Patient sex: M
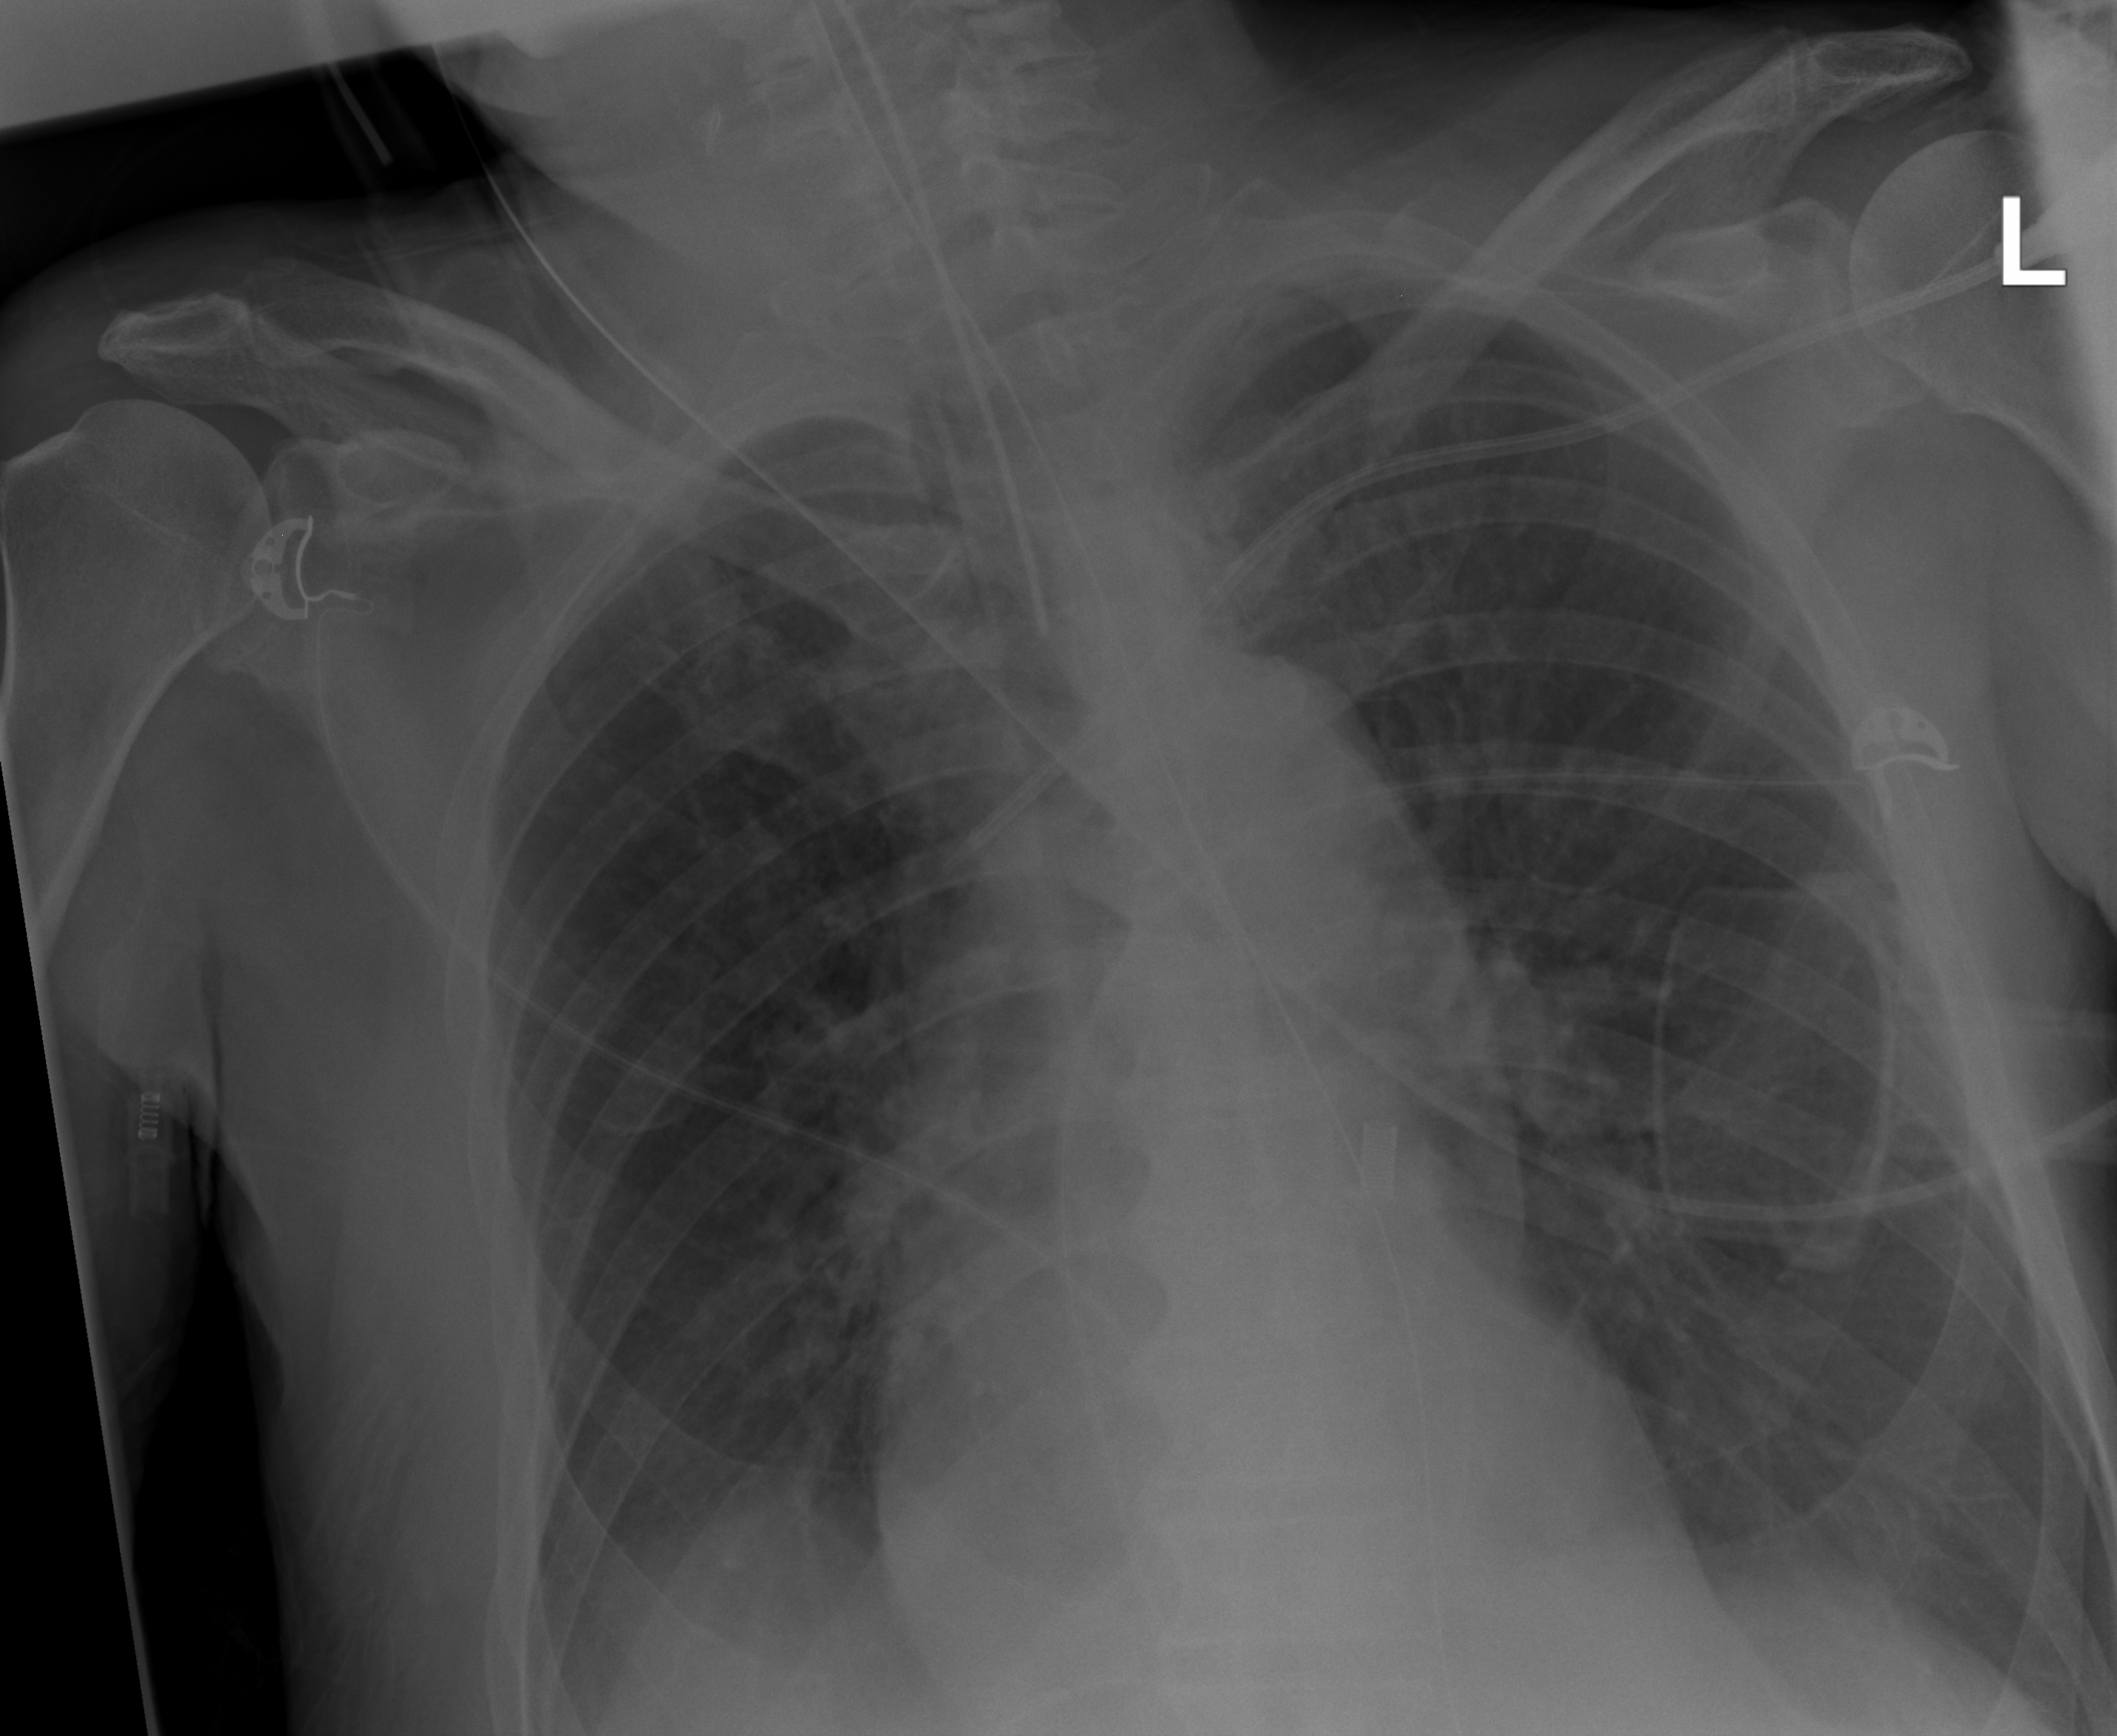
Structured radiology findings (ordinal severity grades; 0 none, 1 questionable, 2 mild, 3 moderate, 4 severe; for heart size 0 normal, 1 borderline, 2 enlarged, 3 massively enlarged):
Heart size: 0
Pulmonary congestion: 0
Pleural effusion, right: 2
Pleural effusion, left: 2
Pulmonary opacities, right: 0
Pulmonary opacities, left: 0
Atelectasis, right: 2
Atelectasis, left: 2